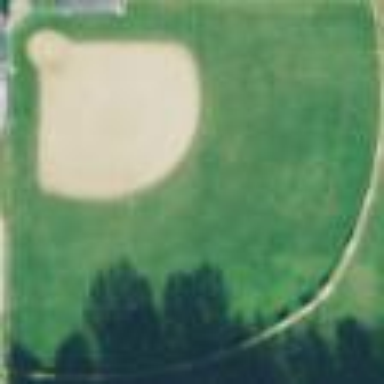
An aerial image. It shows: Baseball pitch for leisure land.